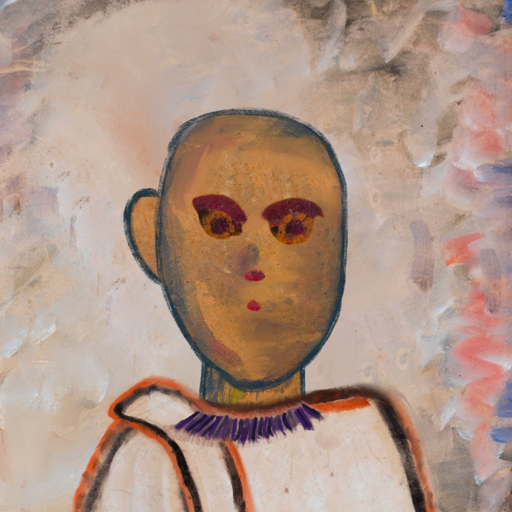
Background: Roy_Bahadur, Head And Neck Front: In_The_Sun, Face Front: Doll, Bust: Roy_Bahadur, Hair Front: Blank, Head Accessory: Blank, Second Necklace: Blank, Necklace: HillGirl, Baby: Blank